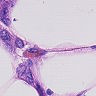
Metastatic tissue present: yes